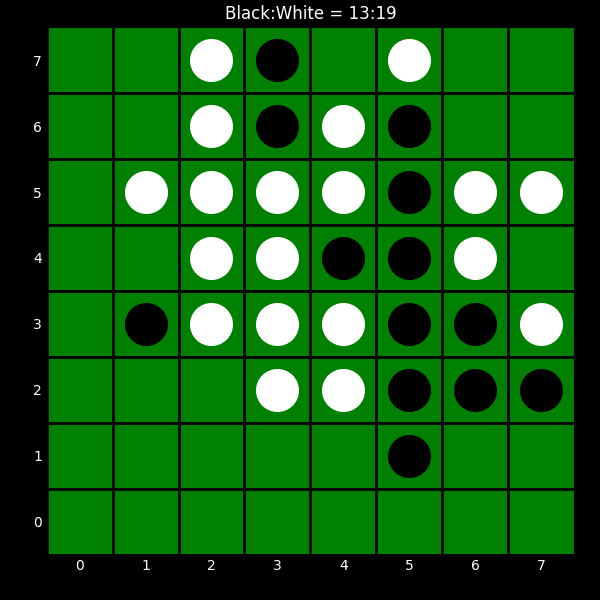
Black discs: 13
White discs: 19